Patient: sex F, age 67
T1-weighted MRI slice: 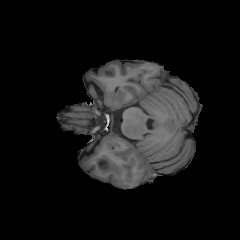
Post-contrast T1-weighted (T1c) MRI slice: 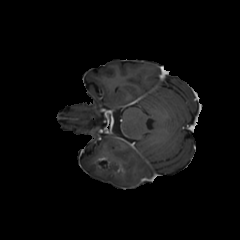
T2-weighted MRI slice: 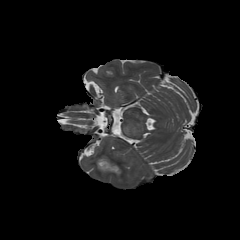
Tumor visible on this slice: yes
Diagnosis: Glioblastoma, IDH-wildtype
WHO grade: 4